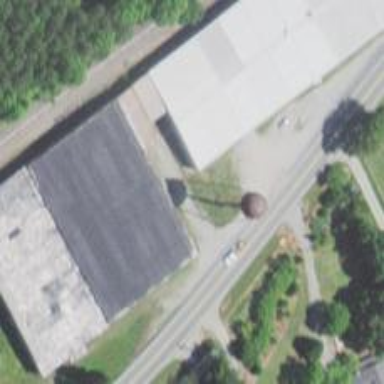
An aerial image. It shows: Water tower that is man-made.